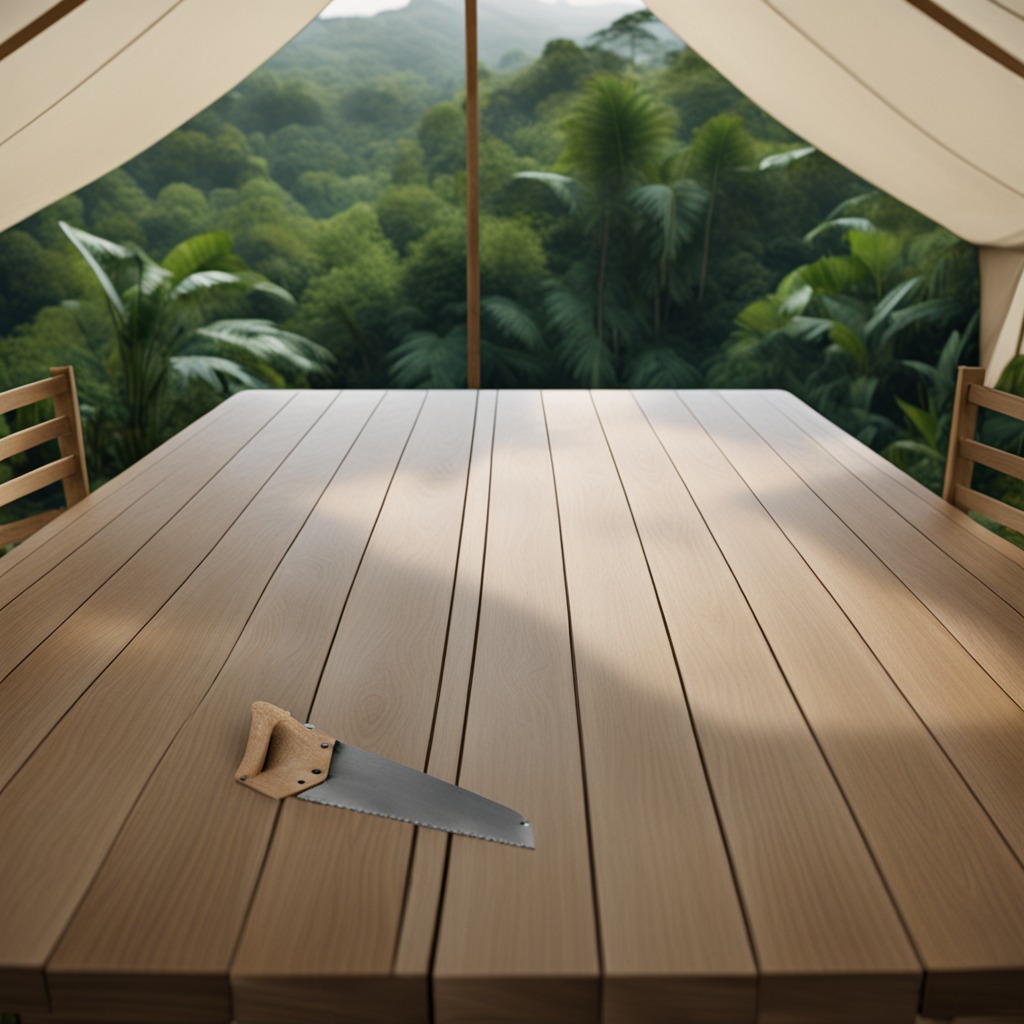
A handheld metal saw is lying on the wooden table.